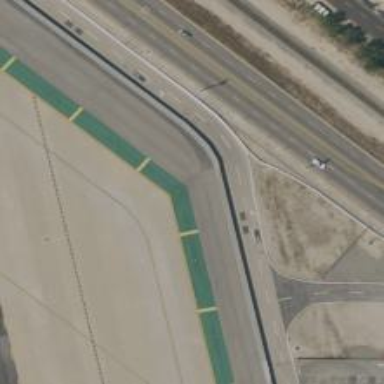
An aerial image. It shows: Image of taxiway at airport.